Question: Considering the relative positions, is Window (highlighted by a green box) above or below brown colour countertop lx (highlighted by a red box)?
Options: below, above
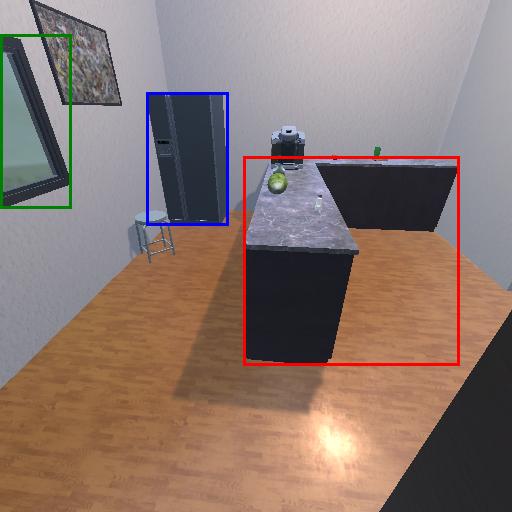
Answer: below